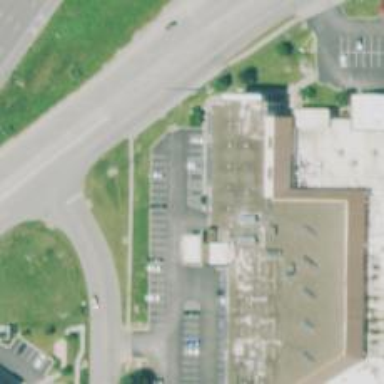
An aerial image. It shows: Parking space.